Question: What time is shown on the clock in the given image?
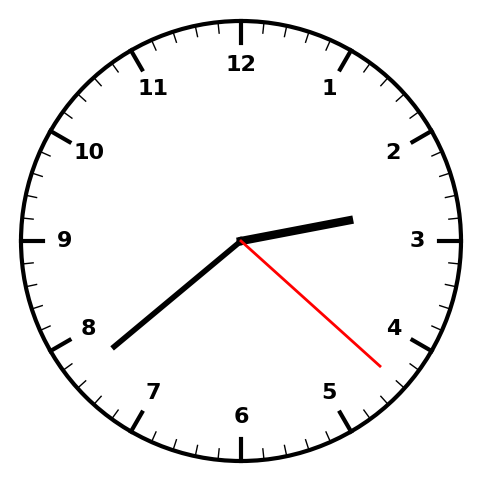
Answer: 02:38:22